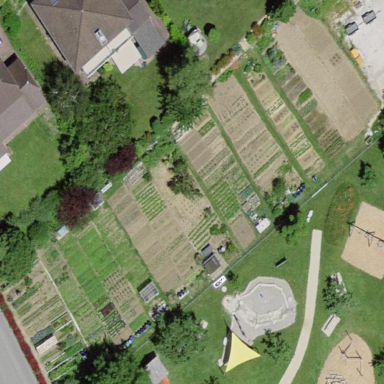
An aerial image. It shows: Allotments area.